Field crop: maize
Growth stage: 2
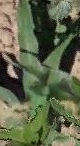
Species: maize